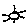
Label: sun